Field crop: maize
Growth stage: 2
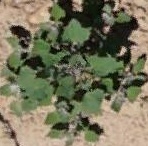
Species: chenopodium